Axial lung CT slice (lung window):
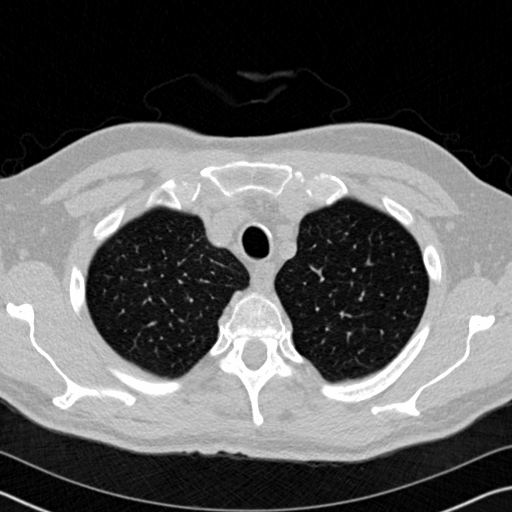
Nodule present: no